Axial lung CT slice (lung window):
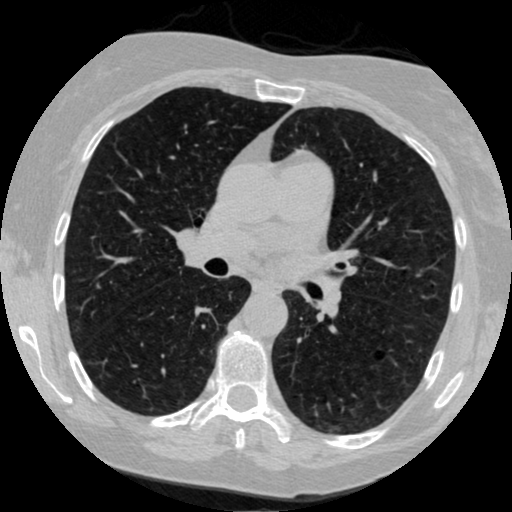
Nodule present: no